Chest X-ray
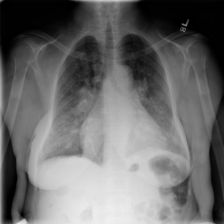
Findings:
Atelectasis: negative
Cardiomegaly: positive
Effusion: negative
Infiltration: negative
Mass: negative
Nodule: negative
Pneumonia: negative
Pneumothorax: negative
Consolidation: negative
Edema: negative
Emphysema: negative
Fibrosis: negative
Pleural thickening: negative
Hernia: negative